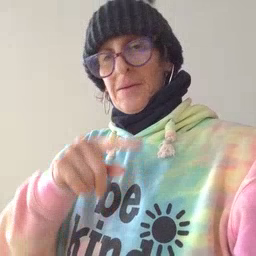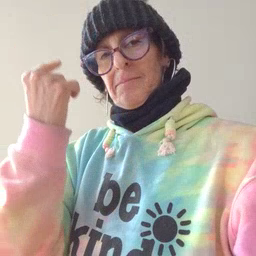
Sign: black